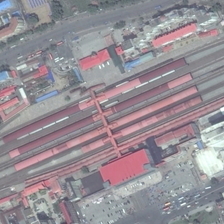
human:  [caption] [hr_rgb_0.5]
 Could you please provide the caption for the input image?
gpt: the railway station is painted red with a a large parking lot outside .

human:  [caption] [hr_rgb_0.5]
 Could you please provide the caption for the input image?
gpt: four red ceilings are over the rails .

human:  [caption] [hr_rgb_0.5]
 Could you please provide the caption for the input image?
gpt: four red ceilings are over the rails .

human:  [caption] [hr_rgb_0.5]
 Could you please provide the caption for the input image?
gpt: four red ceilings are over the rails .

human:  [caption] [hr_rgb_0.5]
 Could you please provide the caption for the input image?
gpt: several buildings and some green trees are in two sides of a red railway station .